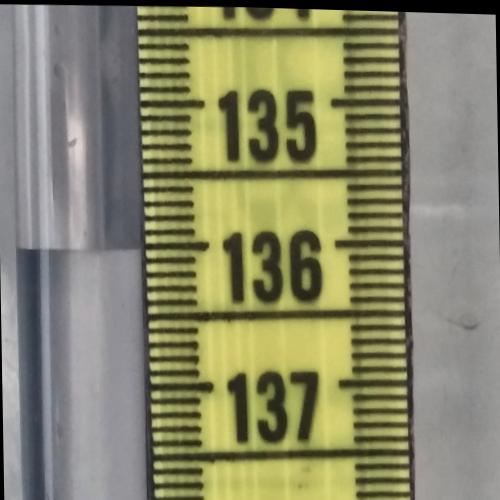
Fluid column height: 136.0 cm